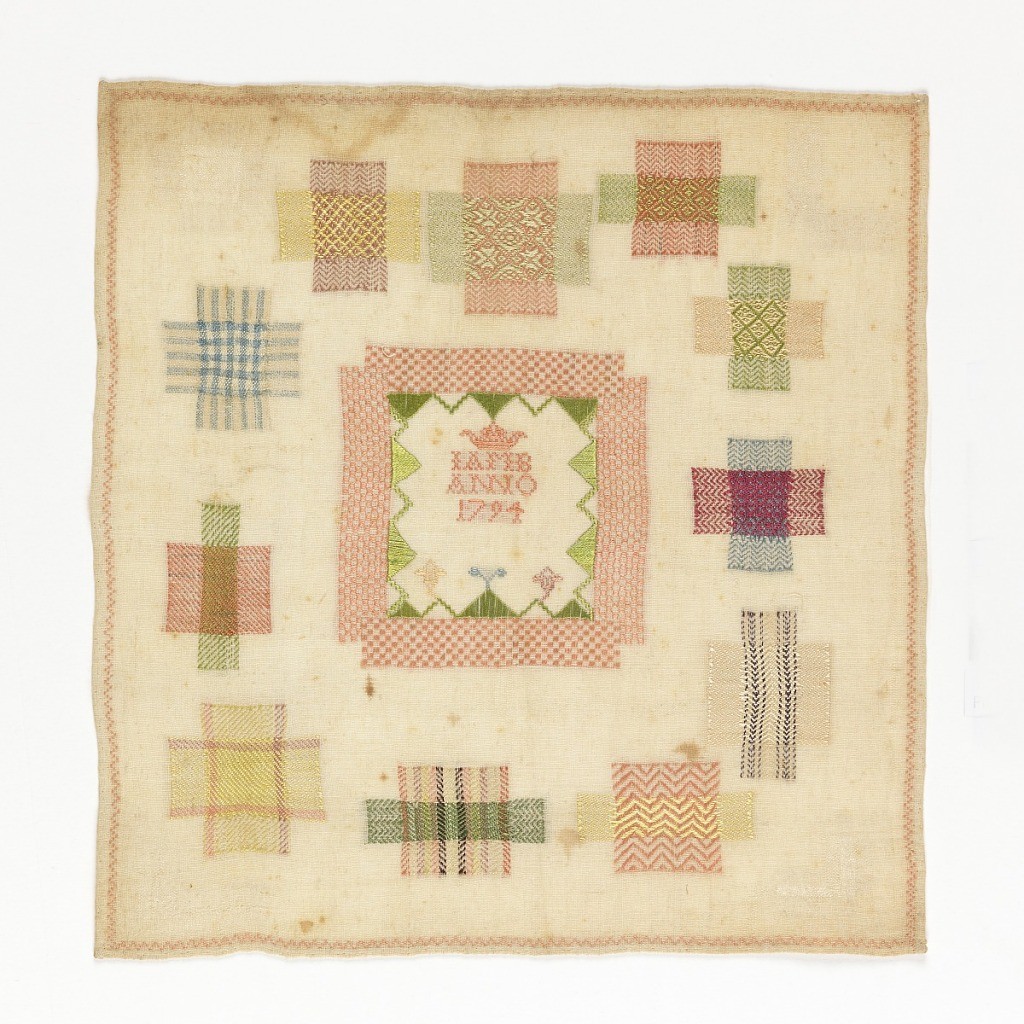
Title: Sampler
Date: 1794
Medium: linen and silk embroidery on linen foundation Technique: darning and satin stitches on plain weave
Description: Fifteen samples of darning arranged around central square with initials "L A M B" "ANNO" and the date "1794".